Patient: sex F, age 63
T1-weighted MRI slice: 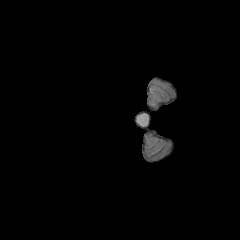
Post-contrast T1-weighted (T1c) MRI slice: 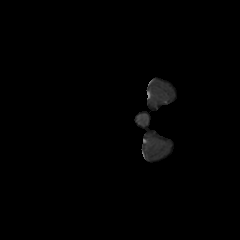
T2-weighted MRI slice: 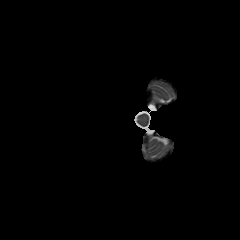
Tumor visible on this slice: no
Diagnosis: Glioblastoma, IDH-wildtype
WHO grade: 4